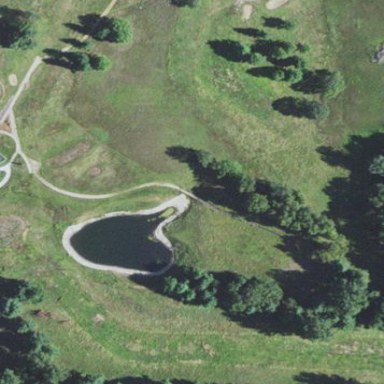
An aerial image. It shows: Grassy area designated as golf fairway.